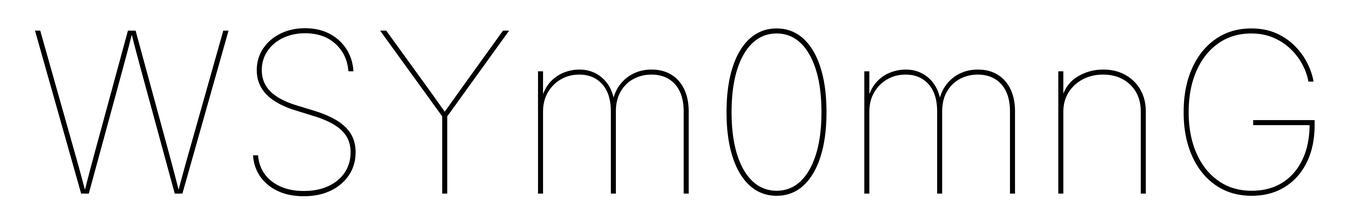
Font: Inter_Thin